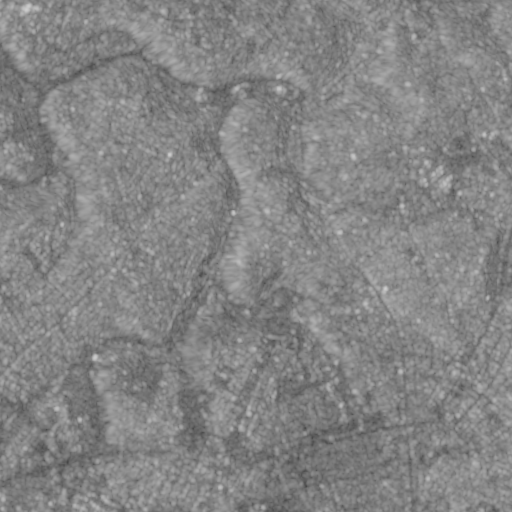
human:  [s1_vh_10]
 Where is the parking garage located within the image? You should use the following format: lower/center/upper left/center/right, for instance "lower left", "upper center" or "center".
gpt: The parking garage is located in the upper center of the image.
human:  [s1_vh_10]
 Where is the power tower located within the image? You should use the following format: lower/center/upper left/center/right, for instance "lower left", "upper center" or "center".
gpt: There is no power tower in the image.

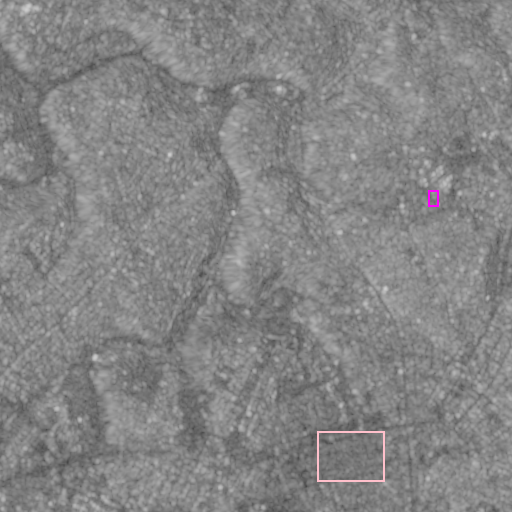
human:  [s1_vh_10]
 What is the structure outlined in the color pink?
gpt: The structure outlined in pink is a park.
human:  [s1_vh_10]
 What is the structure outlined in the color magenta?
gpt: The structure outlined in magenta is a parking lot.
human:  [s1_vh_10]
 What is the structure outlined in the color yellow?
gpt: There is no yellow outline.